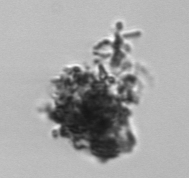
Label: detritus